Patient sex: F
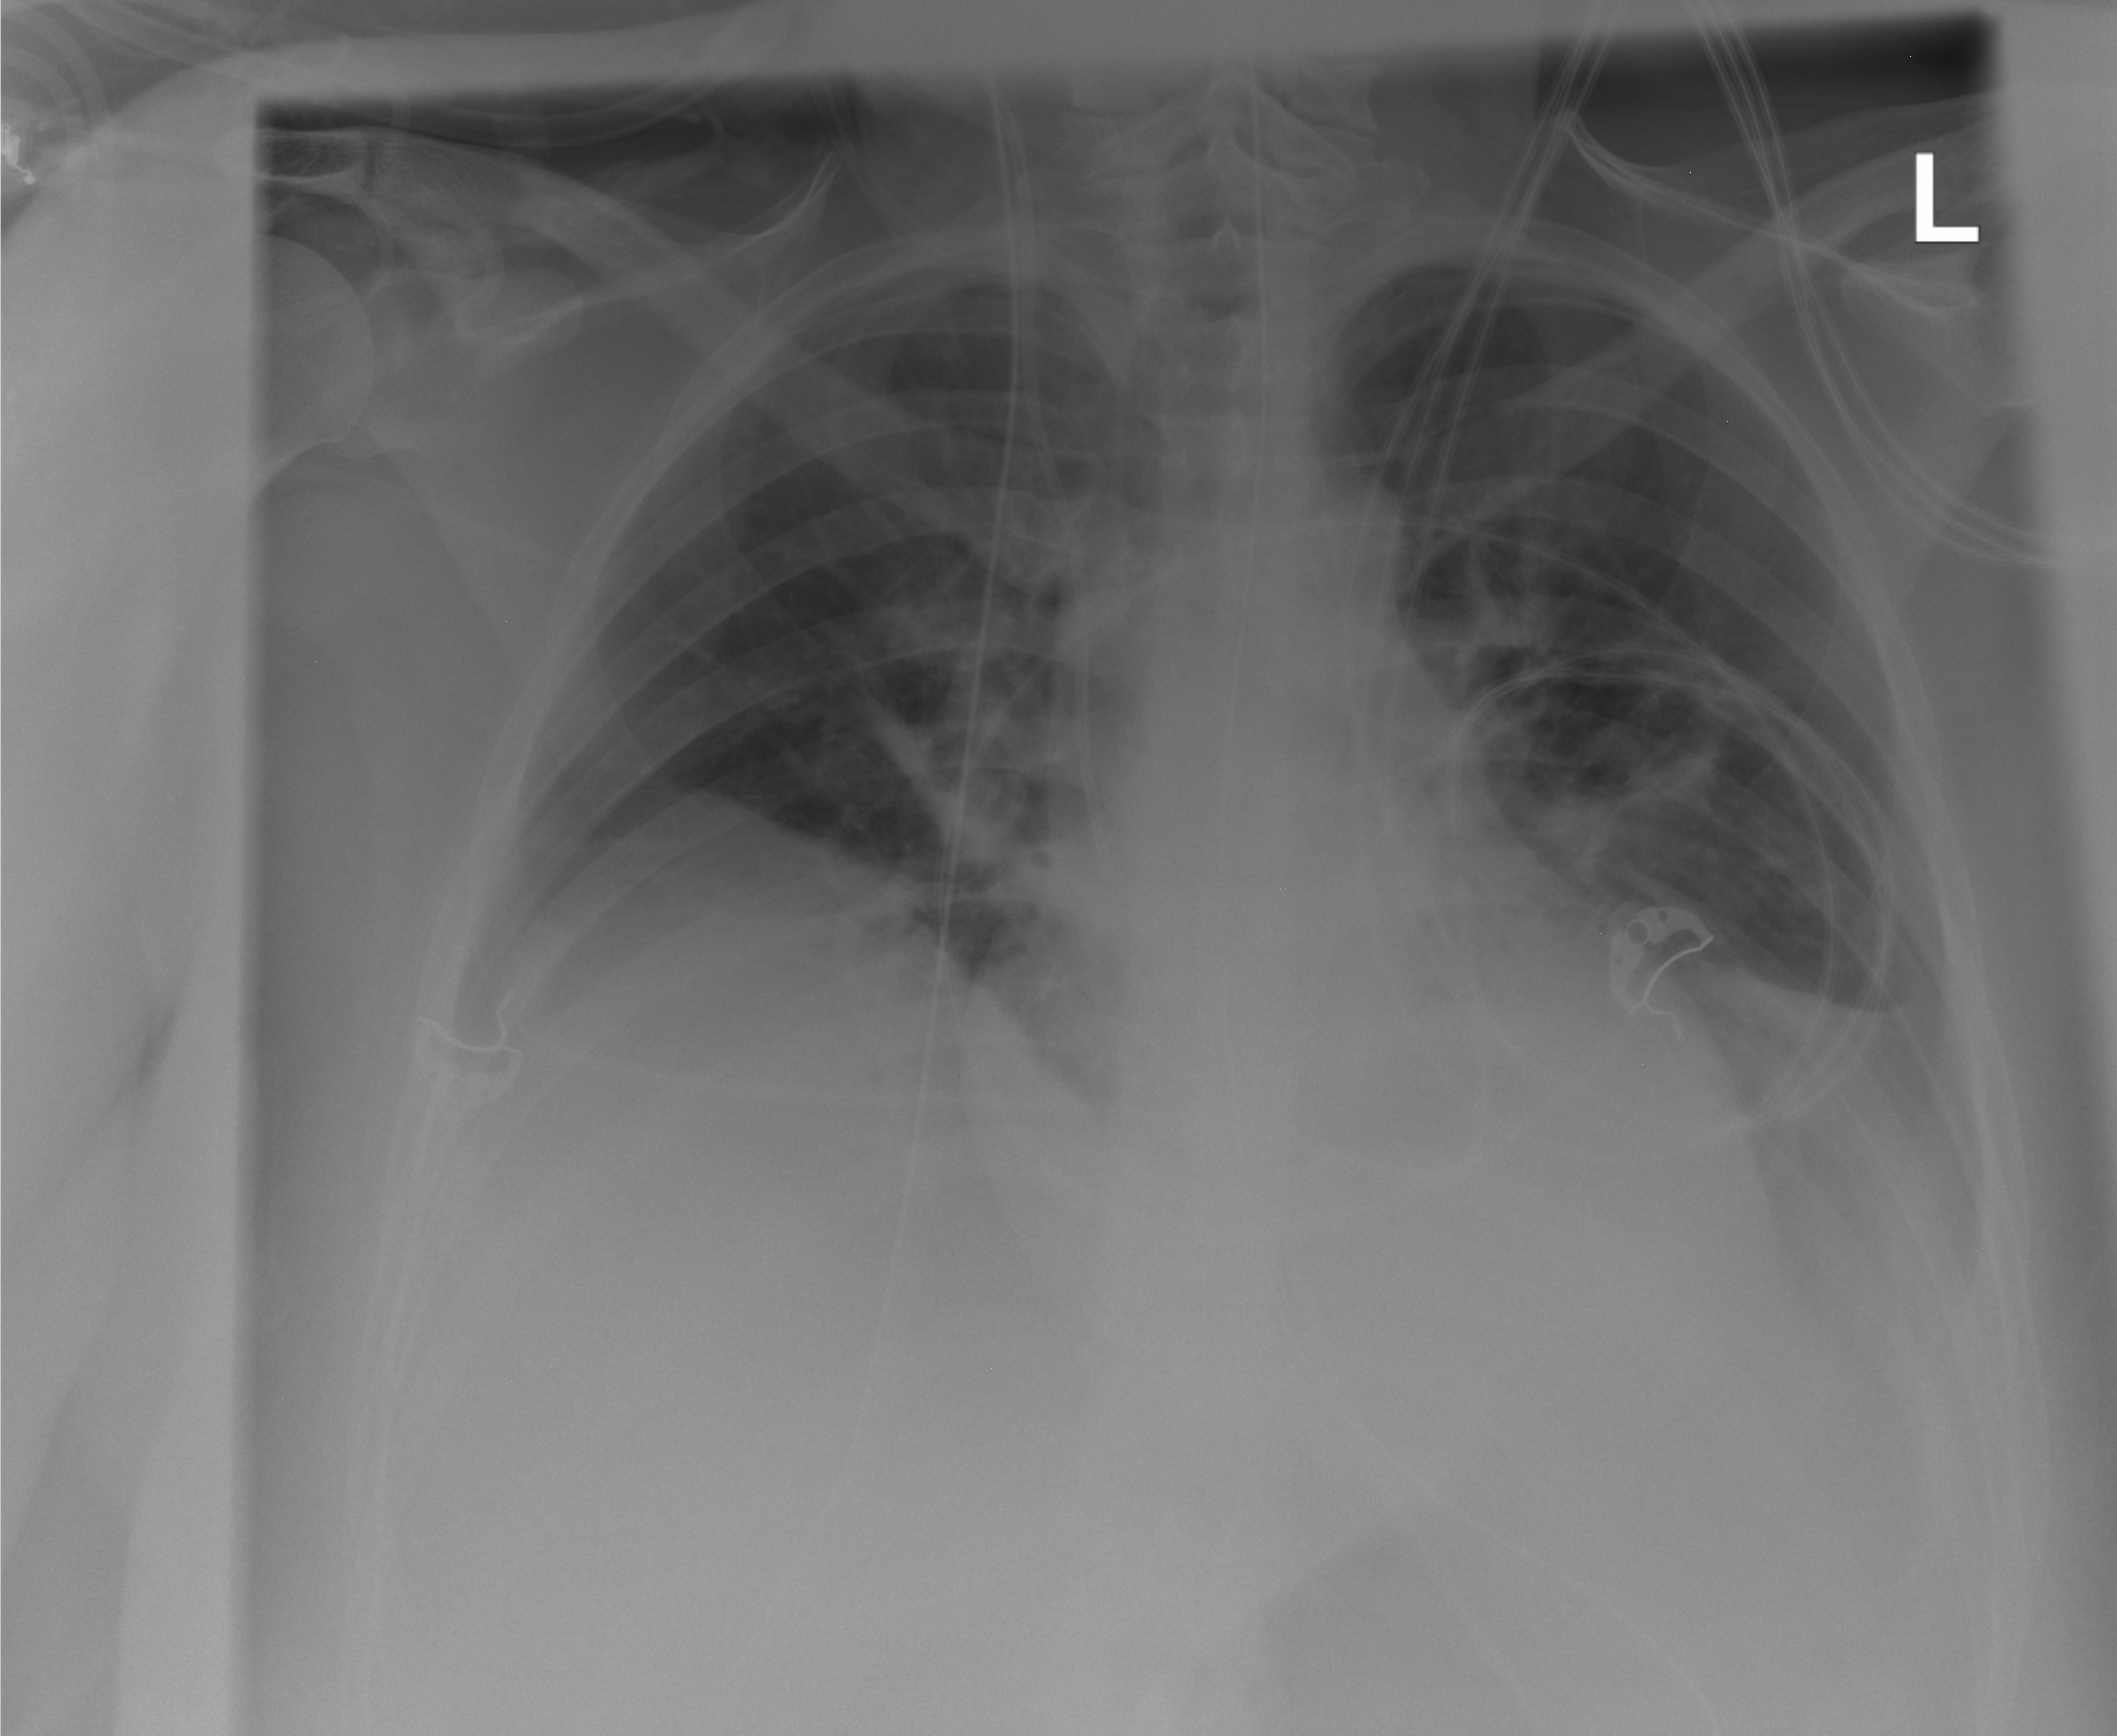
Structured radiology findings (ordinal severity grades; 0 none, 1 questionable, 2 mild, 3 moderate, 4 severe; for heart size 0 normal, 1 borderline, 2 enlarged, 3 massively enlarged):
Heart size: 0
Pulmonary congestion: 0
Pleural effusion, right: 0
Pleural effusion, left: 2
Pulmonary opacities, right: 0
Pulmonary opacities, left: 1
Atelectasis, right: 2
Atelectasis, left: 3